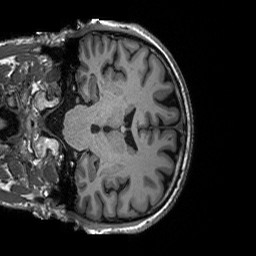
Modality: T1w
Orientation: coronal
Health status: ill
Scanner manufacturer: siemens
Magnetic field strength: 3 T
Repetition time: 2.3 s
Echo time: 0.00226 s